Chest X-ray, AP view. Patient: 52 years old, sex F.
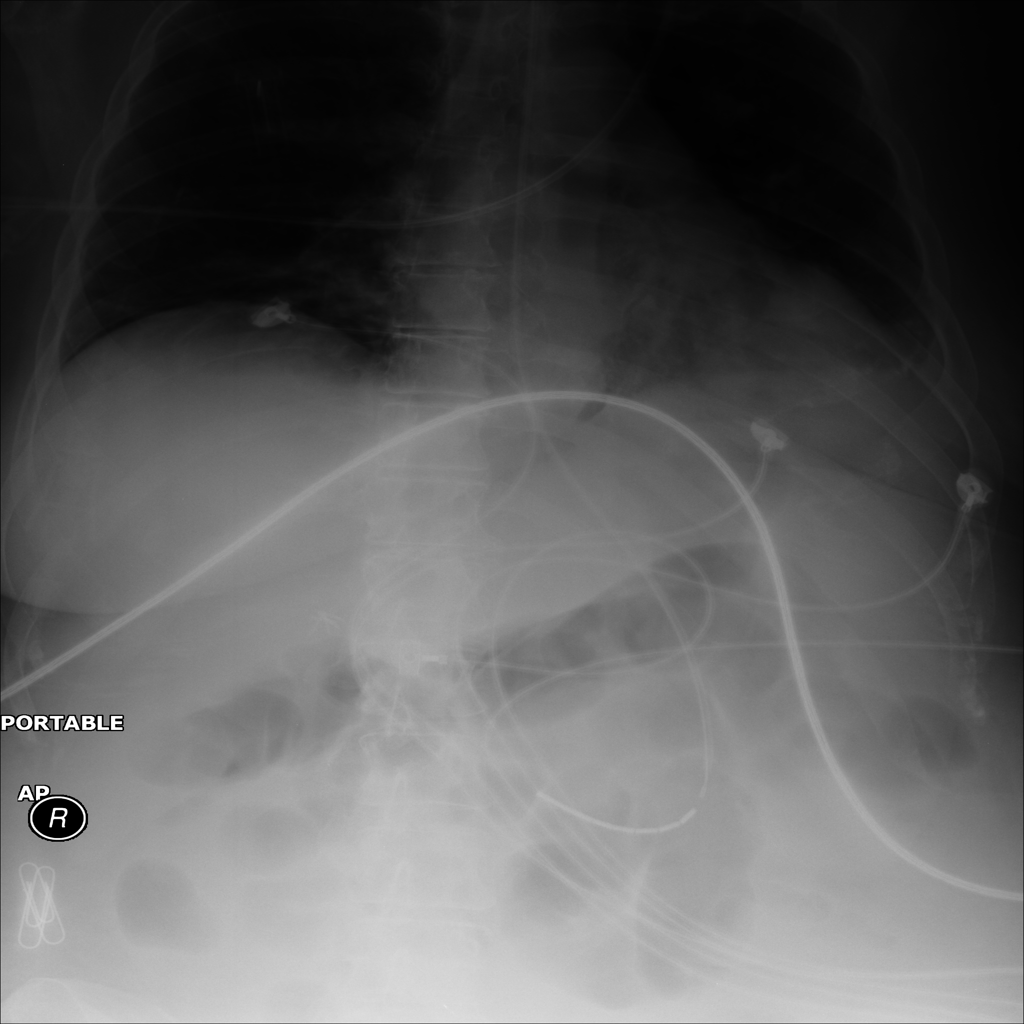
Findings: No Finding